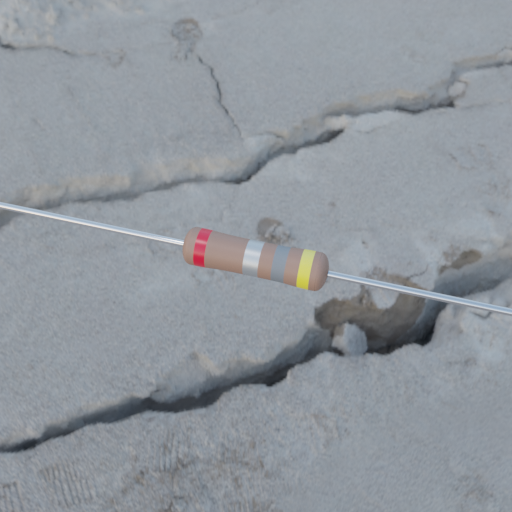
Resistor colour bands (in order): red, silver, gray, yellow